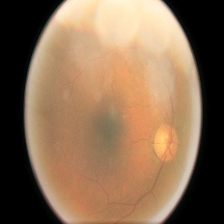
Diabetic retinopathy grade: Moderate